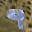
Label: 9